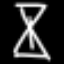
Label: hourglass